Field crop: tomato
Growth stage: 1
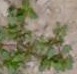
Species: portulaca